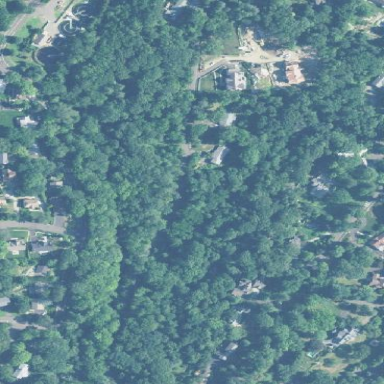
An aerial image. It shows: Existing preserved open space in the woodland.